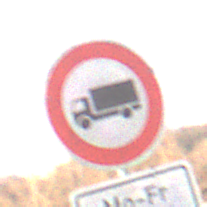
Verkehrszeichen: VerbotFuerKraftfahrzeugeUeberDreiKommaFuenfTonnen
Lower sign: ZeitangabenMitBeschraenkungAufWochentage2
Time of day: SunriseSunset
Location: Outdoor (Nature)
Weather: PartlyCloudy
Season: NotSpecified
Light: Natural